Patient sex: M
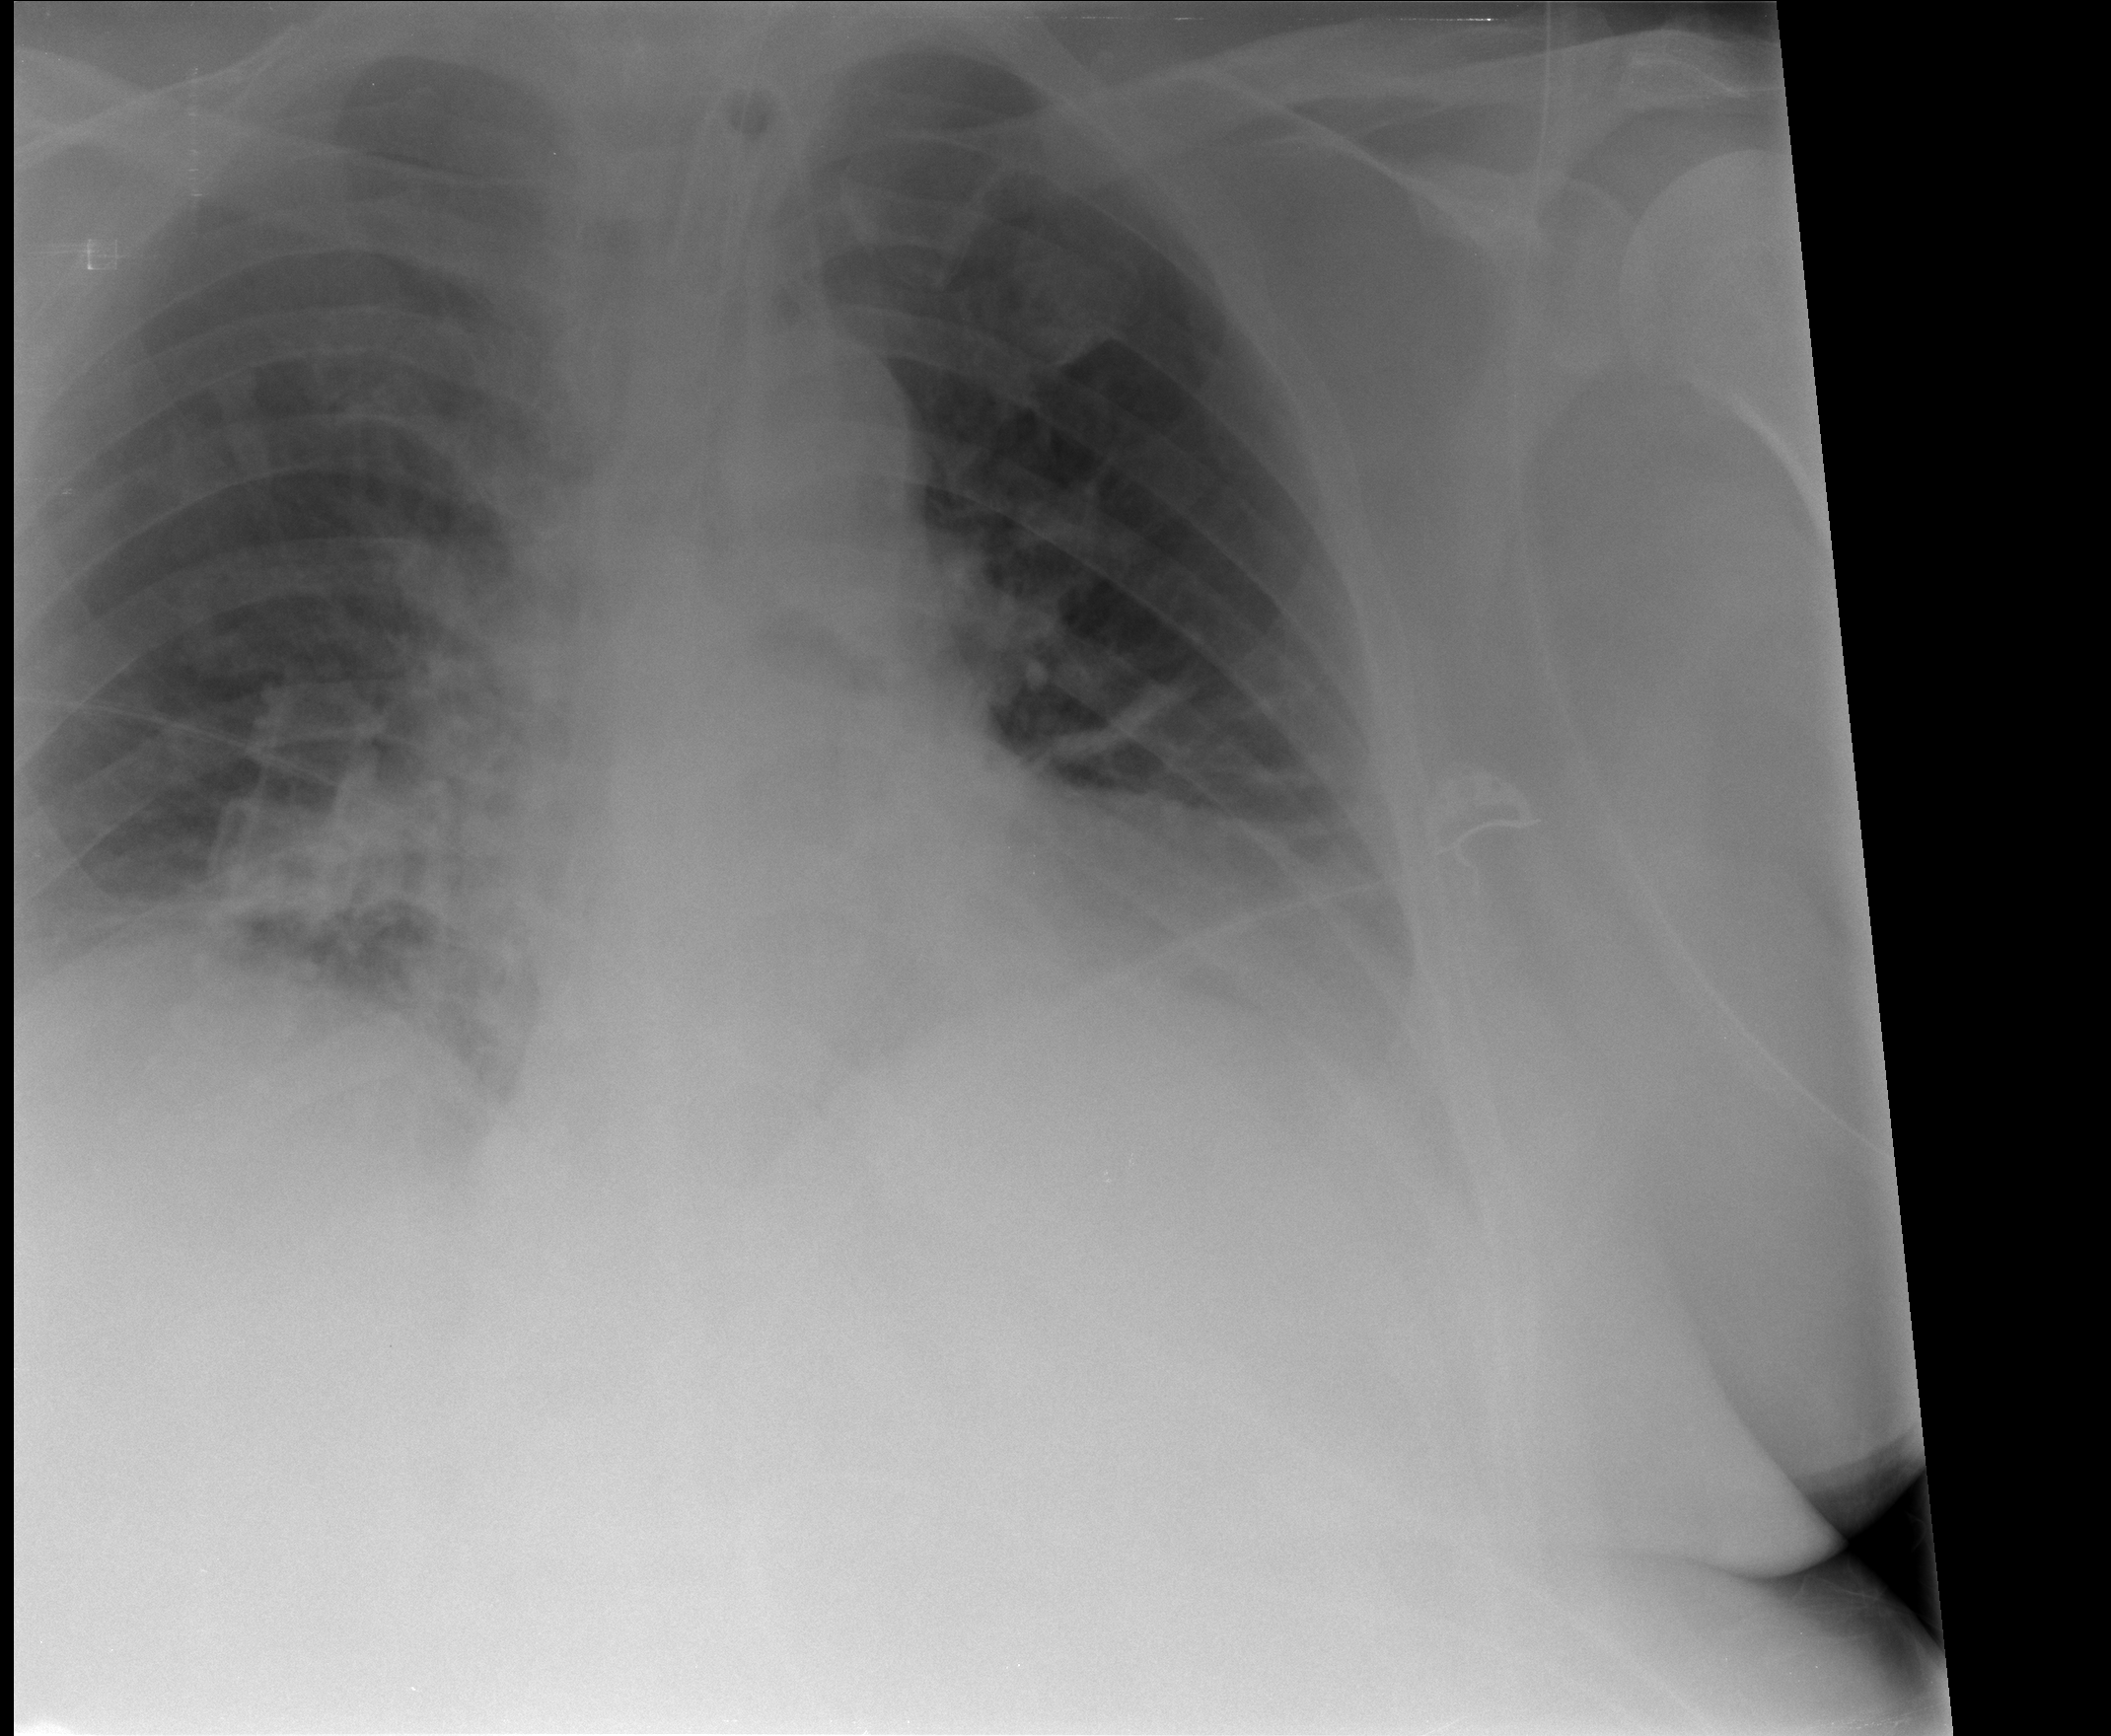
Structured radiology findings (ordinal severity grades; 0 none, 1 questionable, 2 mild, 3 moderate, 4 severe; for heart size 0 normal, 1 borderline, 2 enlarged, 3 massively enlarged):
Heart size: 2
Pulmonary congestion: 0
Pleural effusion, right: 1
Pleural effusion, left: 2
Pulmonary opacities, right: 1
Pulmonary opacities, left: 0
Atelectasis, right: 2
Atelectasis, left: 2